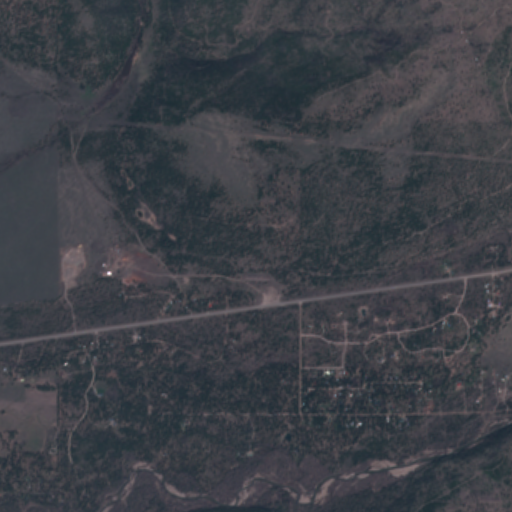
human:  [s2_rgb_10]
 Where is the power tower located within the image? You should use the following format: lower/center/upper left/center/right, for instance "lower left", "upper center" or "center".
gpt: The power tower is located in the upper of the image.
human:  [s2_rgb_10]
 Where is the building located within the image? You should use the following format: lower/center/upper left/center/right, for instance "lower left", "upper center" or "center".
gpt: There is no building in the image.